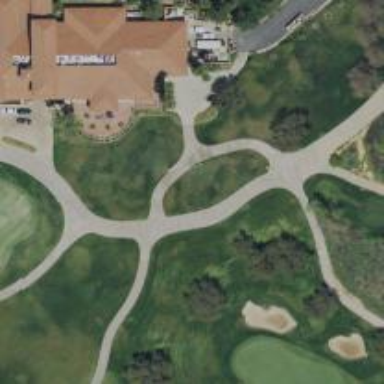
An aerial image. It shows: Service road used as golf cart path.